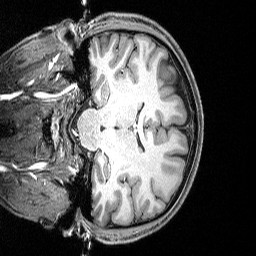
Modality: T1w
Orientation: coronal
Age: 43
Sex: male
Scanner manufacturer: siemens
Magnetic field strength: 3 T
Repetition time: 2.3 s
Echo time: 0.00298 s